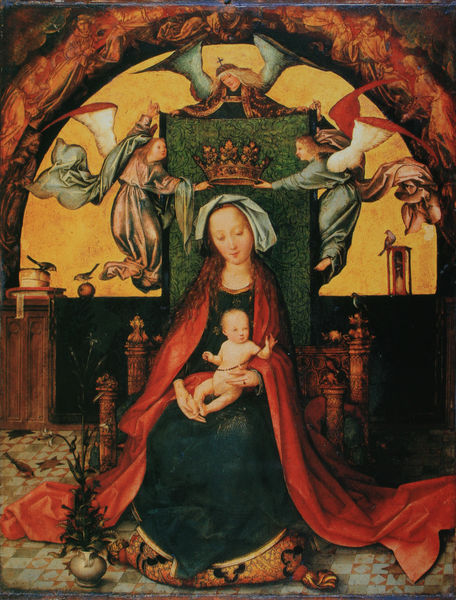
Titel: Madonna
Künstler: Hans d.Ä. Holbein
Standort: Nürnberg
Institution: Germanisches Nationalmuseum
Schlagwörter: blau, flügel, nackt, umhang, grün, blume, rot, vögel, gold, mantel, kind, pflanze, krone, engel, vase, blumentopf, blumenvase, bogen, baby, kissen, thron, buch, religion, fliesen, lilie, jesus, königin, maria, madonna, rosenkranz, altarbild, roter mantel, himmelskönigin, muttergottes, sanduhr